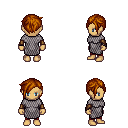
a pixel art fantasy rpg character, female body template, human, tanned skin, chain mail, red pants, brunette pixie cut hairstyle, cloth bracers, four views (front, back, left, right), 2x2 character sprite sheet, small pixel art, hard edges, no anti-aliasing